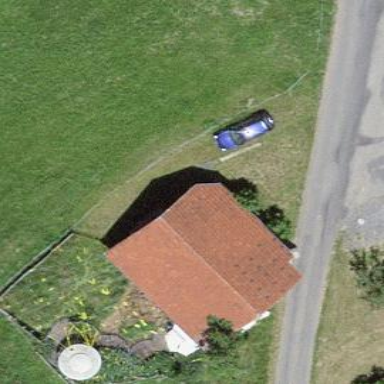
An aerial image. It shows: Rural barn.